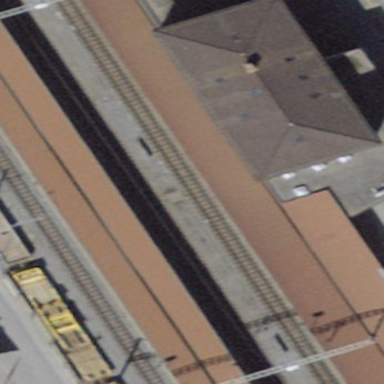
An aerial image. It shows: Train station with hipped roof shape.